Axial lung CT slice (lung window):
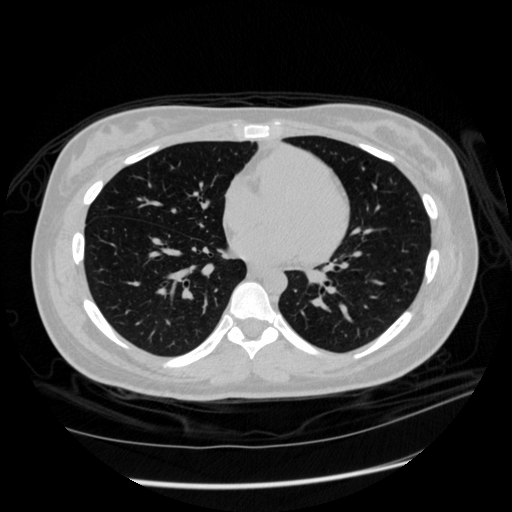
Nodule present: no